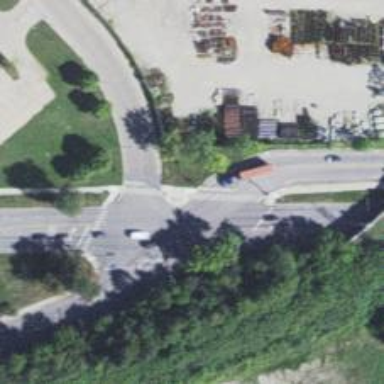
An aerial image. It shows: Footway with traffic island in the middle.